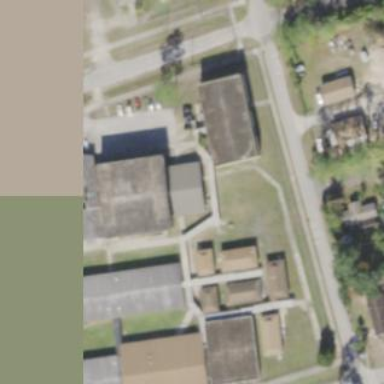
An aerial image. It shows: School building.